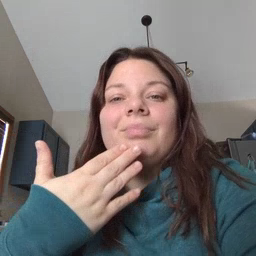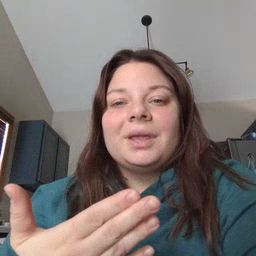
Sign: thankyou